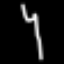
Label: fork